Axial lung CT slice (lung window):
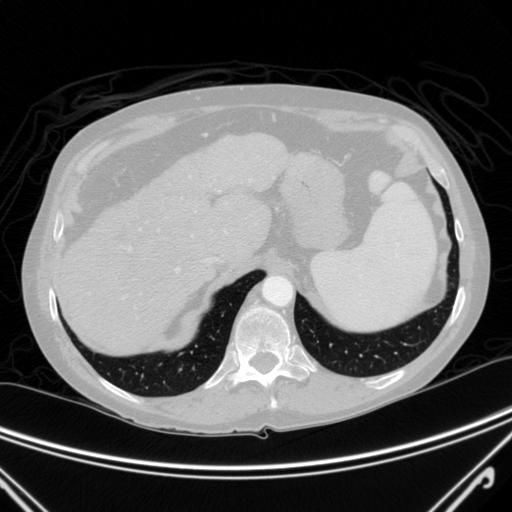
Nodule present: no